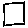
Label: square